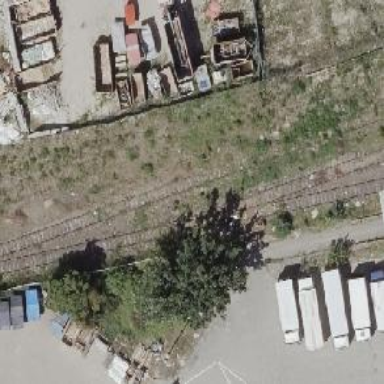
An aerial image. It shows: Rail spur service.